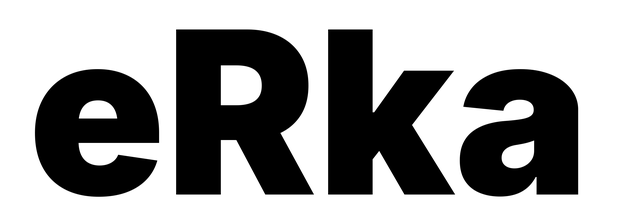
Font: Inter_Black